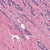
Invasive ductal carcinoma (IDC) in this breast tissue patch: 1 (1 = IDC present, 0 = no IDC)